Current action and preconditions to check: trajectory_clear

Your task: For each precondition in the list above, predict whether it will hold at this action.

Consider the current scene as observed from the mobile robot's camera, and analyze the predicted future states of all dynamic agents (e.g., people, animals, vehicles, or any moving entities) within the NEXT SECOND.

IMPORTANT: Only answer "very likely" if you are absolutely certain—based on strong, clear evidence—that a dynamic agent will violate the precondition in the predicted future state. Do NOT answer "very likely" for unlikely, ambiguous, or low-probability risks.

Ask yourself for each precondition: Is there a high probability, with clear and convincing evidence, that the predicted future states of any dynamic agent will interfere with the predicted future state of the currently executing action within the NEXT SECOND, causing that precondition to fail?

Assess the risk level based on these predictions. Use "likely" or "very likely" if motions create a clear risk of interference.

Use "neutral" or "improbable" if agents are nearby but their predicted paths are clearly diverging or non-conflicting.

Failure Risk Categories: "very improbable", "improbable", "neutral", "likely", "very likely"

Answer Format: Output ONLY the probability_of_failure value from these categories: "very improbable", "improbable", "neutral", "likely", "very likely"

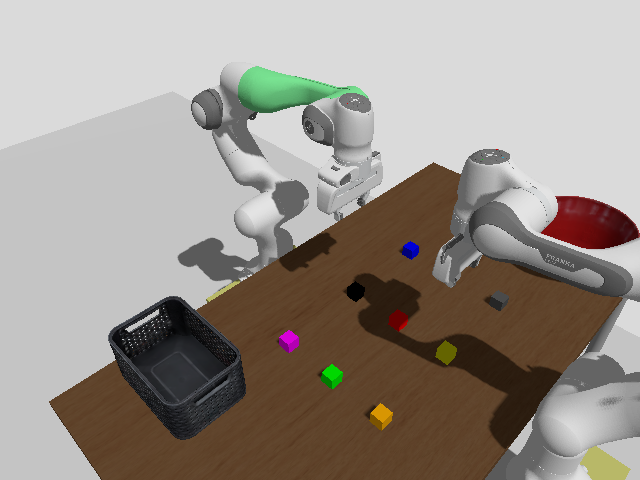

Answer: very improbable